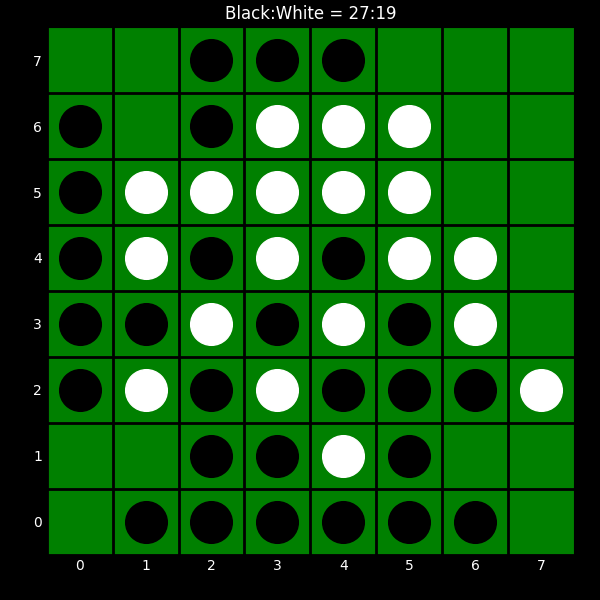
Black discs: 27
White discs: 19